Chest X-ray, PA view. Patient: 27 years old, sex F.
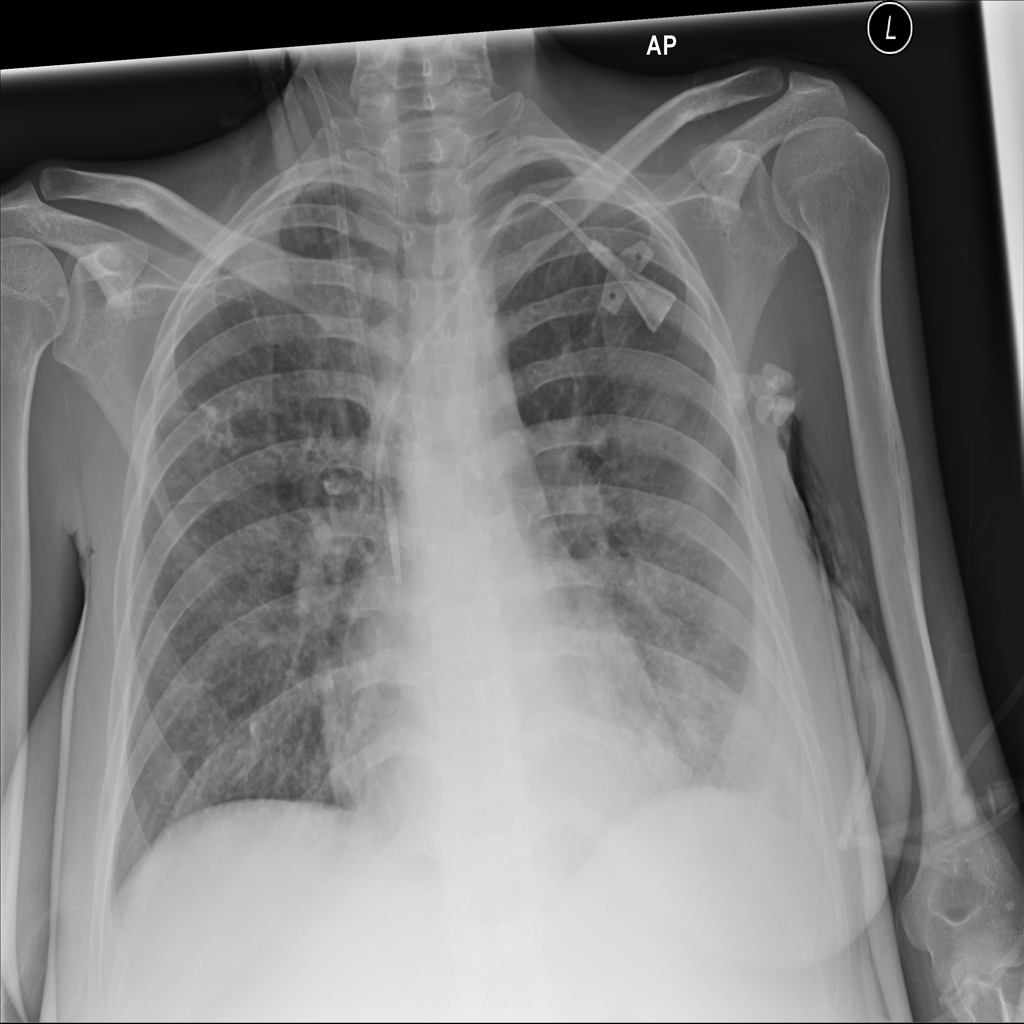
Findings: No Finding